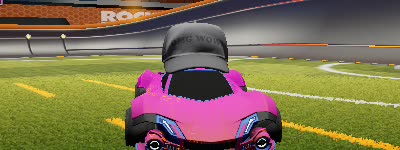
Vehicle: werewolf